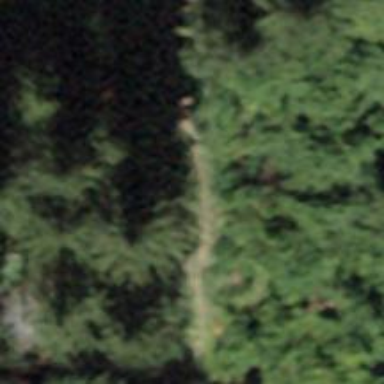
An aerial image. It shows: Path.